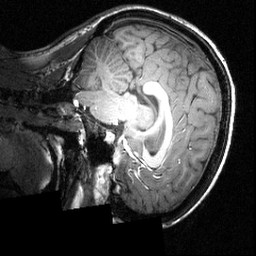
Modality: T1w
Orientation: sagittal
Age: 21
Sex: female
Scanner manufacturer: siemens
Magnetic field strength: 3.951 T
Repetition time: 1.5 s
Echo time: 0.00335 s